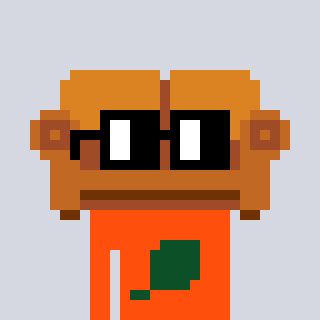
a pixel art character with square black glasses, a couch-shaped head and a orange-colored body on a cool background